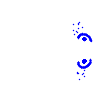
Particle: electron